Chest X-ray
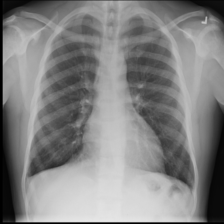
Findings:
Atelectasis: negative
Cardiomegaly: negative
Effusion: positive
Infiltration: positive
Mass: negative
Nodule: negative
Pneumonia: negative
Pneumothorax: negative
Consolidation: negative
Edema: negative
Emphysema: negative
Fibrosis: negative
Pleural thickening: negative
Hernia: negative